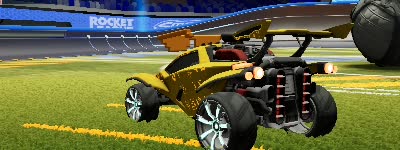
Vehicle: octane